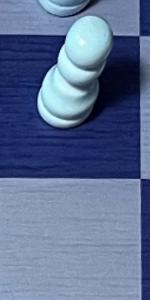
Label: Empty